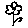
Label: flower